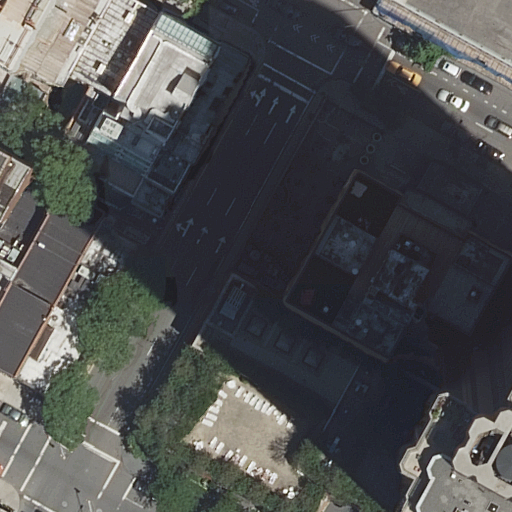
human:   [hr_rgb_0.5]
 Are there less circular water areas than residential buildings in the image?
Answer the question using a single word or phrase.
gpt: yes

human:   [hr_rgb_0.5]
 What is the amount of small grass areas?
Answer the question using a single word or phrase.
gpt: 1

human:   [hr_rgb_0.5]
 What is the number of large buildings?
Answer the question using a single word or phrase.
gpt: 5

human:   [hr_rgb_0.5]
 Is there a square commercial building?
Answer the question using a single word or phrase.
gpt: no

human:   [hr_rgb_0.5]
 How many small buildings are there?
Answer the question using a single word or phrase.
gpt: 4

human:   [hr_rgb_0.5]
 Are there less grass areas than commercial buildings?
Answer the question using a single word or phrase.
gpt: no

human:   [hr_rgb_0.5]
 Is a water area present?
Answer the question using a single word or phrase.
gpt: no

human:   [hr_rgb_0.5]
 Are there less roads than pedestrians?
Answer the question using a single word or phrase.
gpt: no

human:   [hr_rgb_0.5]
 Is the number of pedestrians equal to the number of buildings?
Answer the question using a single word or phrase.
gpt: no

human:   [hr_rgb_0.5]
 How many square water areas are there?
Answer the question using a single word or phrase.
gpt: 0

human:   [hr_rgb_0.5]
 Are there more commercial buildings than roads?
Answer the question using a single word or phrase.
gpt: no

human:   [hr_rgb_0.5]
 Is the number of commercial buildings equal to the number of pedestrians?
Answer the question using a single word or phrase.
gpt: no

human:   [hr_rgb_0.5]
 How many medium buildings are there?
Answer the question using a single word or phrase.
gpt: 5

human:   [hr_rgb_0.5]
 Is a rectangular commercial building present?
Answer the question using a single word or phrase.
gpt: no

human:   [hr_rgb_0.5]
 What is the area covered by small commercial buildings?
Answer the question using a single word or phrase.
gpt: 0m2

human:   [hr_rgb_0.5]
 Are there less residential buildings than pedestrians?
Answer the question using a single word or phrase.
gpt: no

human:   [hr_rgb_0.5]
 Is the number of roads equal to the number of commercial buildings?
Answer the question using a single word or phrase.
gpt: no

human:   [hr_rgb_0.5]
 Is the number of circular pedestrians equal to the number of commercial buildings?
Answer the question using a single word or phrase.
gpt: yes

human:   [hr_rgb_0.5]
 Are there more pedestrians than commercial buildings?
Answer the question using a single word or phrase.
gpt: yes

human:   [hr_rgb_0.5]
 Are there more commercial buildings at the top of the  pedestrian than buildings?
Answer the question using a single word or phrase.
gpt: no

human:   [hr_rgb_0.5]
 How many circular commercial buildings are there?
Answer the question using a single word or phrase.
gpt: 0

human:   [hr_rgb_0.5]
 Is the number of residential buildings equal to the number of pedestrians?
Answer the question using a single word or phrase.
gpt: no

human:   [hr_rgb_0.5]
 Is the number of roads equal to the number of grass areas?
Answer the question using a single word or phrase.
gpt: no

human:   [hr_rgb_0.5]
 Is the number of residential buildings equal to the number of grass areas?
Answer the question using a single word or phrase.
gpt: no

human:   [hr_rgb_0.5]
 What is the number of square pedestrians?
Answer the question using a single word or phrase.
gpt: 0

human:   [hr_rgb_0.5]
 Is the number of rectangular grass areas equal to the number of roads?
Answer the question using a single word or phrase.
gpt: no

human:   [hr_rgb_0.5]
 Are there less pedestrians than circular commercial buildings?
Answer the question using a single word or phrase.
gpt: no

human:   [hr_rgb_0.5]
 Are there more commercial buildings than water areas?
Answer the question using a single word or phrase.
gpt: no

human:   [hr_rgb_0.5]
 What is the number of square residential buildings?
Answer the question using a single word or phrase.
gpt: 0

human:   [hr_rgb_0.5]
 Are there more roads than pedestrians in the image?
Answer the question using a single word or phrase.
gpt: yes

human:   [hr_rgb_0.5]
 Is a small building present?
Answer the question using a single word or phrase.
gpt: yes

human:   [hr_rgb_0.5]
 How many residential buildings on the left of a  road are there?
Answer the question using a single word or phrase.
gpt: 11

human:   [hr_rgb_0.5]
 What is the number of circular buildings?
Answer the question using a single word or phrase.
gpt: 0

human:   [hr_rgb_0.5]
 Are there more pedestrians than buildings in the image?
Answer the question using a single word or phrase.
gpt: no

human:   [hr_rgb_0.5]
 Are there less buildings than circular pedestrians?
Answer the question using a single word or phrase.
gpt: no

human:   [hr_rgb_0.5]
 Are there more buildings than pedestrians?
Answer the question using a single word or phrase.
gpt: yes